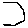
Label: hexagon